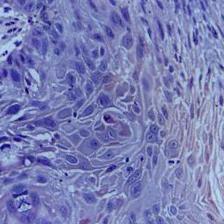
Diagnosis: OSCC